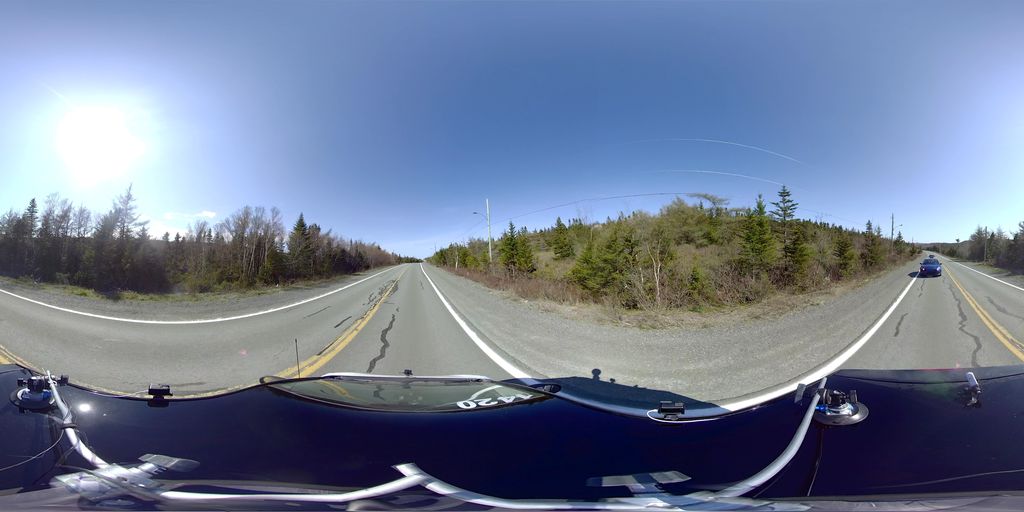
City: st_johns